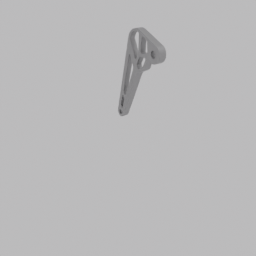
Label: mechanical